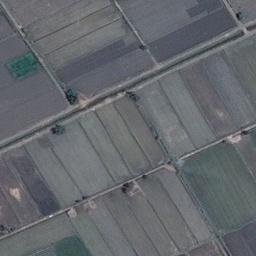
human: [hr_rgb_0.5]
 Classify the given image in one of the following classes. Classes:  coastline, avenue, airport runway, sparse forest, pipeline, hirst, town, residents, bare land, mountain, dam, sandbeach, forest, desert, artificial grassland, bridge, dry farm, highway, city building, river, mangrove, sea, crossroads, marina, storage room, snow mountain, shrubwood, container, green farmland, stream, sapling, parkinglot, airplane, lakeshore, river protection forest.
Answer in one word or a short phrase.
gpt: green farmland